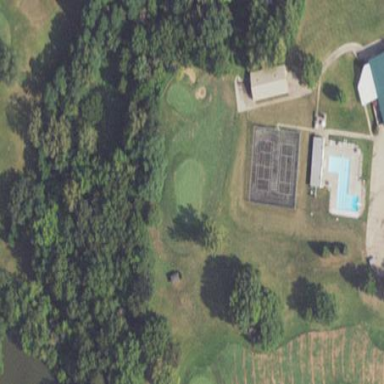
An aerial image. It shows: Grassy area designated for driving range golf.